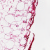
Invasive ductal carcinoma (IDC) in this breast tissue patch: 0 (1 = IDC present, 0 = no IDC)